Field crop: maize
Growth stage: 1
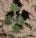
Species: chenopodium